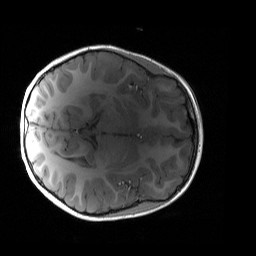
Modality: T1w
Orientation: axial
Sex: female
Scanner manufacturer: siemens
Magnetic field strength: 3 T
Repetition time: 1.9 s
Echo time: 0.00243 s